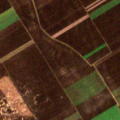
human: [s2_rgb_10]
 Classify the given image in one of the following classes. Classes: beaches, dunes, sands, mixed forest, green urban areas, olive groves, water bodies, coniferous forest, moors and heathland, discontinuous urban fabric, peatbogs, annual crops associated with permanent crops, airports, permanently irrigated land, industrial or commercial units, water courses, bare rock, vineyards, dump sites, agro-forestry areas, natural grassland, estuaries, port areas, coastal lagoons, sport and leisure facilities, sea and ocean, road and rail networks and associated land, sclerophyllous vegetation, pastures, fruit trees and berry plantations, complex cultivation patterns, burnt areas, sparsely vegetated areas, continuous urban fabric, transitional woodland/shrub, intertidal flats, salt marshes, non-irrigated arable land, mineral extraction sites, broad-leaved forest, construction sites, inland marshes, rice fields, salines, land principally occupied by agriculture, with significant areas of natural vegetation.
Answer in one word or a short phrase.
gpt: non-irrigated arable land, complex cultivation patterns